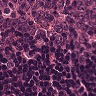
Metastatic tissue present: no